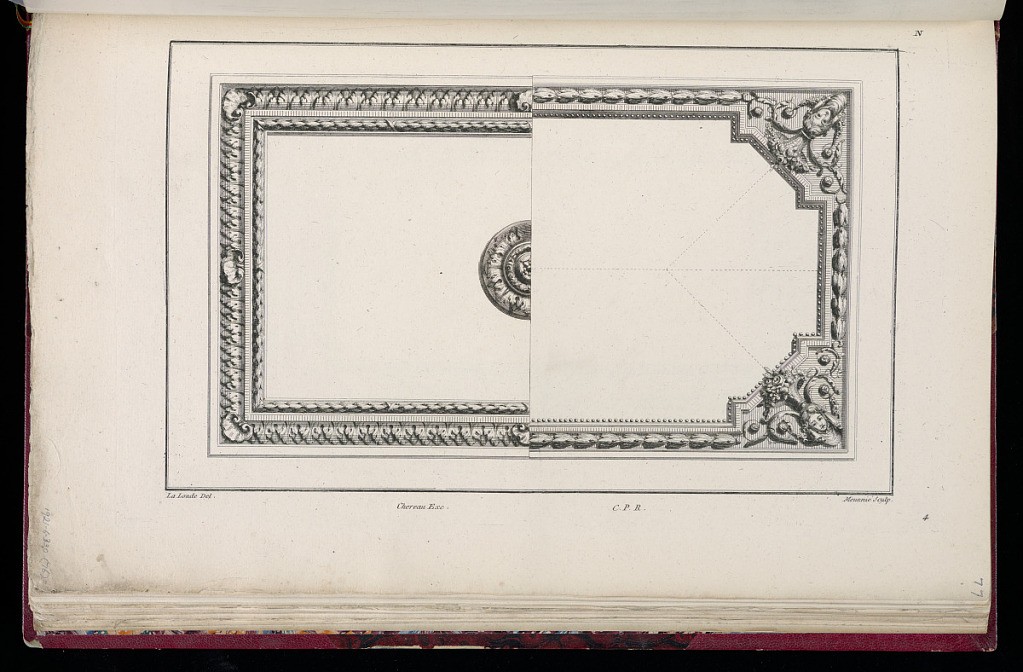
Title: Ceiling Design
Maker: Richard de Lalonde, French, active 1780–96
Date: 1785-1788
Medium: Etching on off-white laid paper
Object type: Print
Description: Rectangular ceiling design. The ceiling is split along the vertical axis to offer two designs. On the left, the border features bands of bound leaves and acanthus leaves, with scallop shells in the corners. It also features half of a rosette at the center. On the right, the ceiling border has bead course and stylized leaves, and mascarons in the corners with baskets on their heads. The plate is signed and numbered.